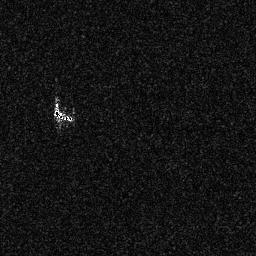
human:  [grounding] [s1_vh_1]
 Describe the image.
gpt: In the satellite image, there is  <ref>1 small ship </ref> <box>[[20, 41, 28, 47, 0]]</box> located at left.